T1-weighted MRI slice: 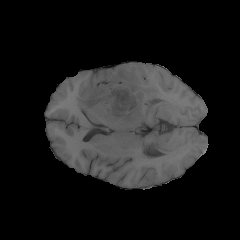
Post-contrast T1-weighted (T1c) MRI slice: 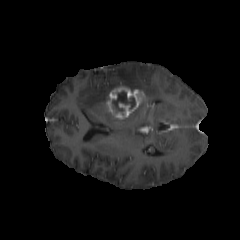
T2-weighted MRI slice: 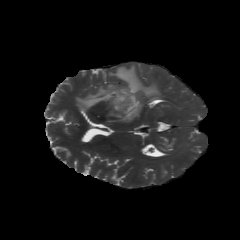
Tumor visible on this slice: yes